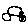
Label: car